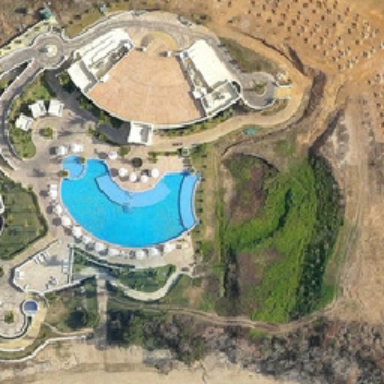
The swimming pool resort is curved .